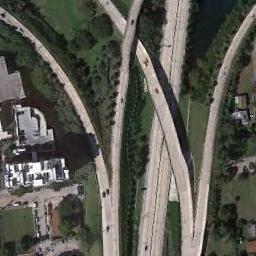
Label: overpass